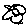
Label: flower